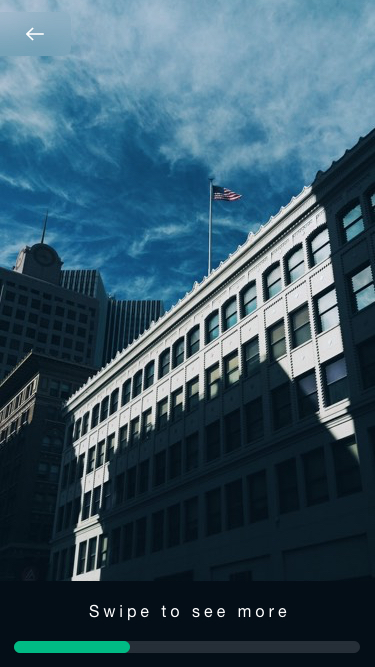
Text in this UI design:
Swipe to see more